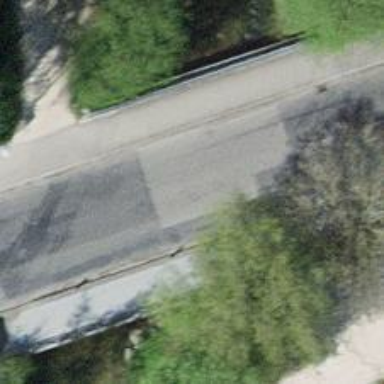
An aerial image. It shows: Residential road with bridge. There are sidewalks on both sides.